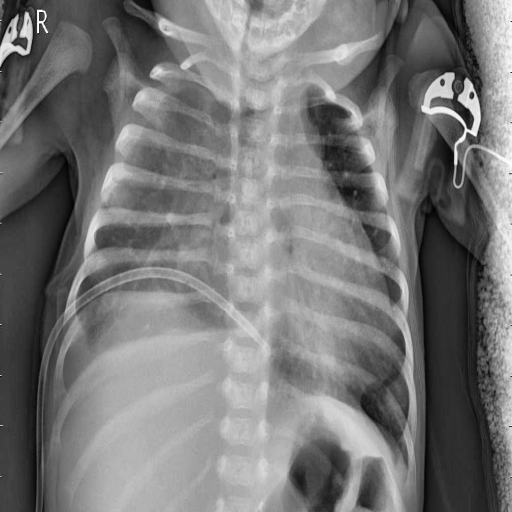
Finding: PNEUMONIA